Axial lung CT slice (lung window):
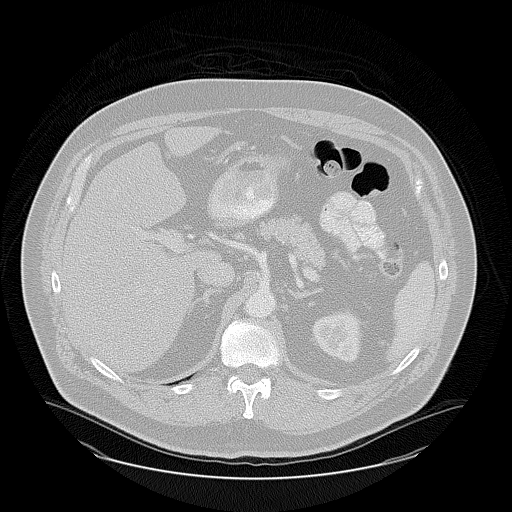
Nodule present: no